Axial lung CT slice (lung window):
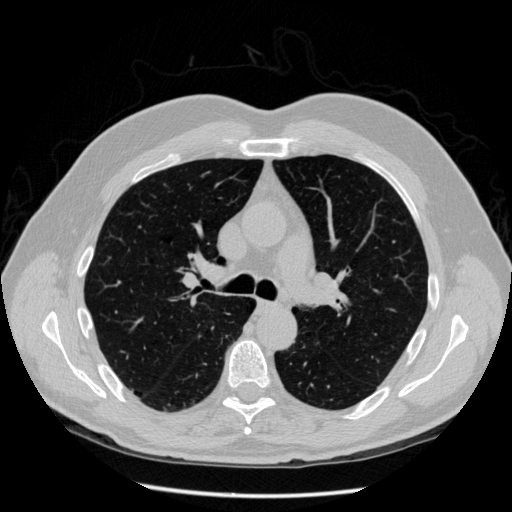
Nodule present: no